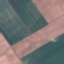
Land use / land cover class: AnnualCrop